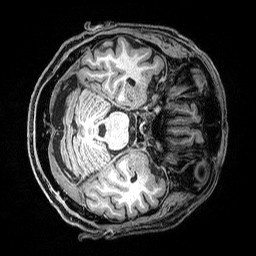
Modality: T1w
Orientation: axial
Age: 73
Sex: male
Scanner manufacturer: siemens
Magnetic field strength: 3 T
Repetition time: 2.5 s
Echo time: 0.00369 s